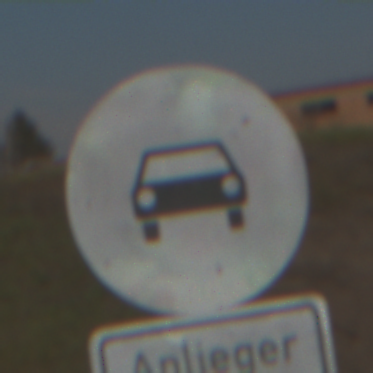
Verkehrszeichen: VerbotKraftwagen
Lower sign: PersonengruppenFrei1
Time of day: MorningAfternoon
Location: Outdoor (Nature)
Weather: PartlyCloudy
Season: NotSpecified
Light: Natural